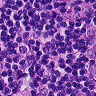
Metastatic tissue present: yes